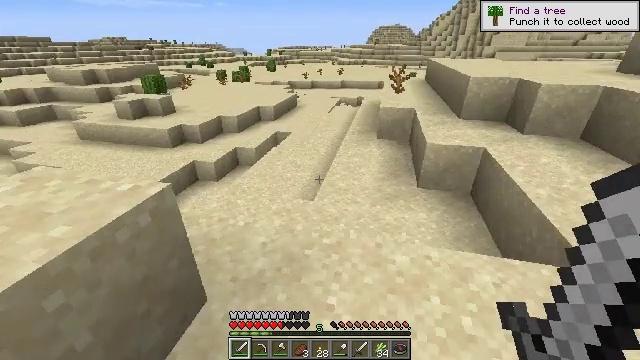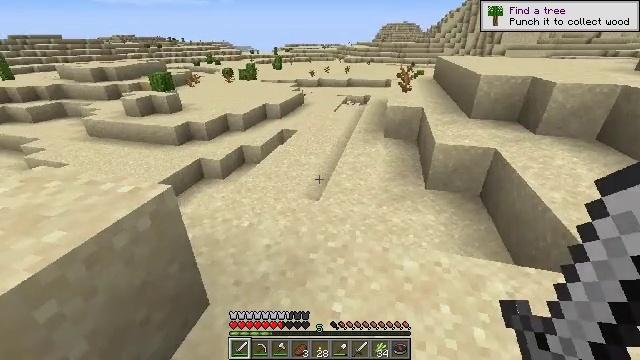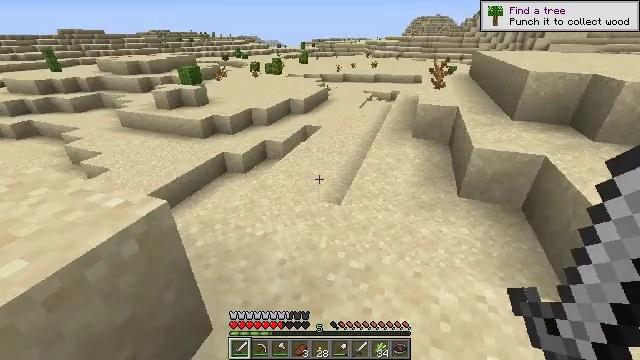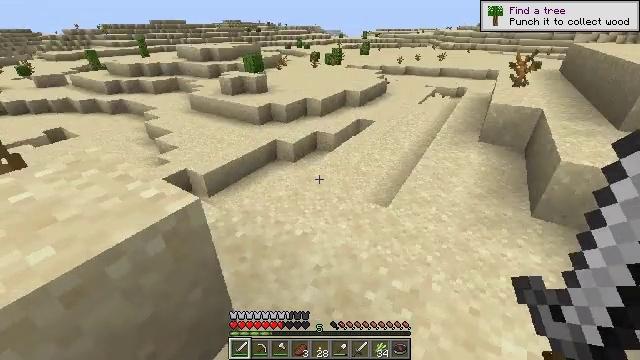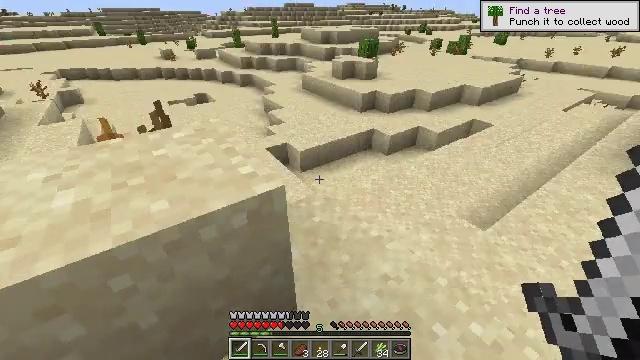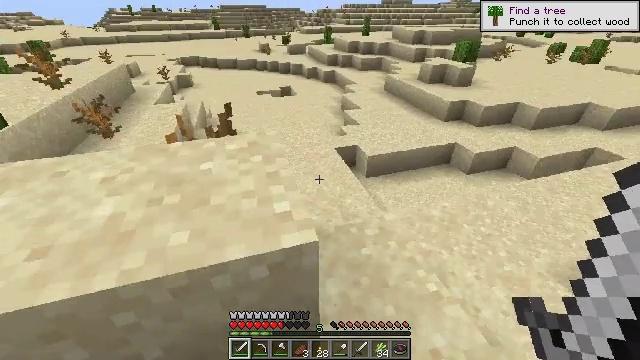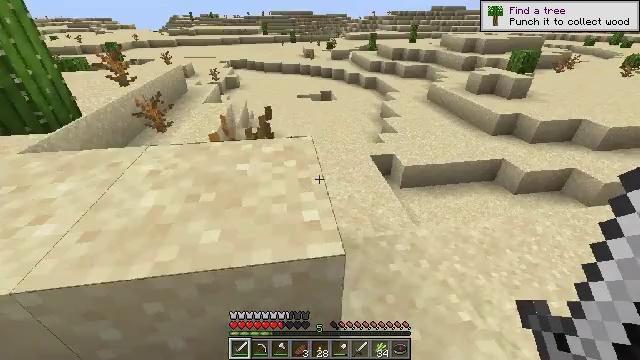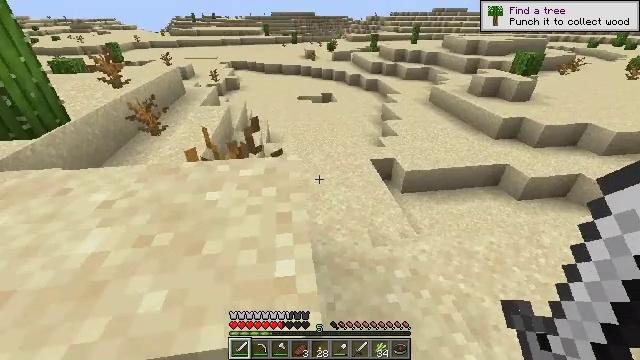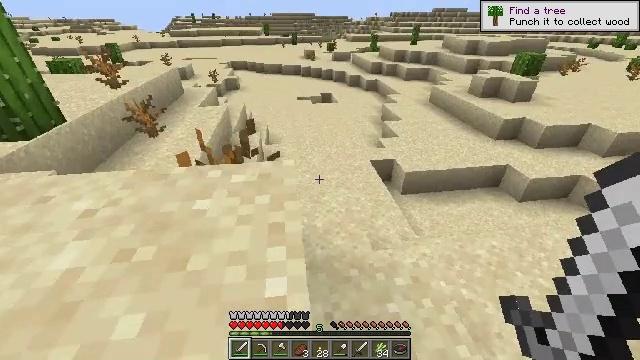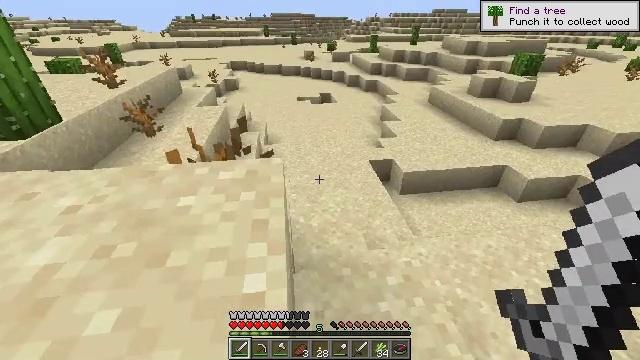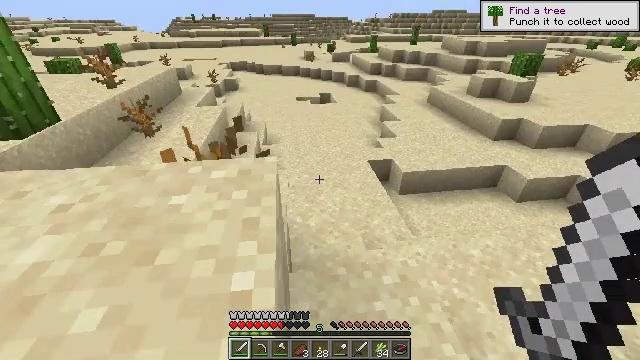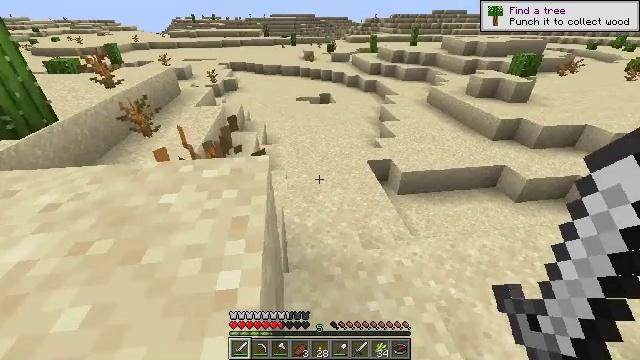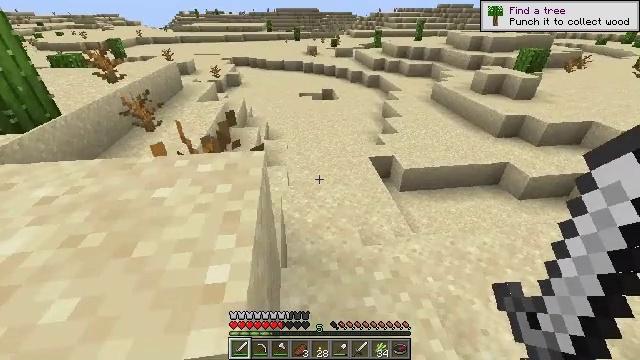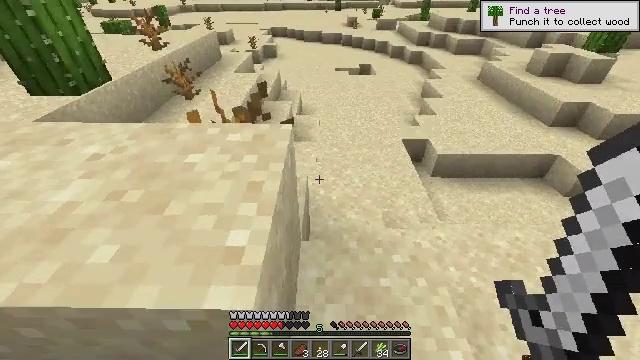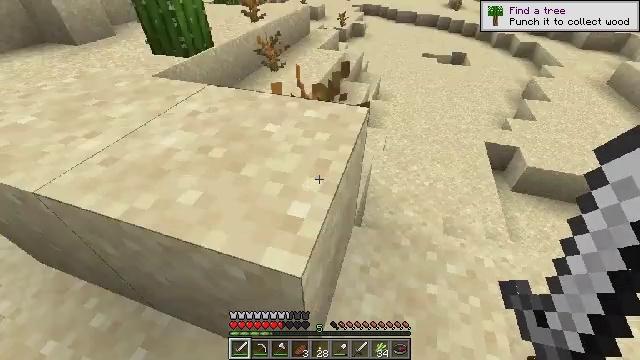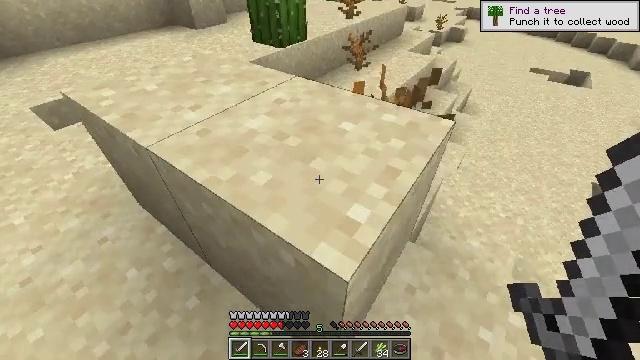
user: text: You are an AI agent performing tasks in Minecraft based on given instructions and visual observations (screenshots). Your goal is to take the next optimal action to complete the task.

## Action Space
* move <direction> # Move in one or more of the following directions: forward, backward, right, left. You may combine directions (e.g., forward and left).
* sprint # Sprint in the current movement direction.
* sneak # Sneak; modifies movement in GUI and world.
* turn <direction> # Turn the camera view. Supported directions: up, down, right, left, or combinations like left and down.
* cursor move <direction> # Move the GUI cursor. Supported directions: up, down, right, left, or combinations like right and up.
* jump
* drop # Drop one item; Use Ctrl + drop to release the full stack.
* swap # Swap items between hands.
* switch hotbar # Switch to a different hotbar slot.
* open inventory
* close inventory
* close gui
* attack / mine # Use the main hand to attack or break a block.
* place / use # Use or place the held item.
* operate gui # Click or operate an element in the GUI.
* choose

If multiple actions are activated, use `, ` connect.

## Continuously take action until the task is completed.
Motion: motion action
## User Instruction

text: Break the dead bush for sticks.
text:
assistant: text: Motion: move forward, turn left
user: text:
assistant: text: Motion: move forward, turn left and down
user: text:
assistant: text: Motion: move forward, turn left and down
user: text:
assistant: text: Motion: move forward, turn left and down
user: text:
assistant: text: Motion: move forward, turn left
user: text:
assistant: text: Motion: move forward, turn left and up
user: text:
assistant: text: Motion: move forward
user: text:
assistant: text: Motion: move forward
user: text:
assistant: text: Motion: move forward
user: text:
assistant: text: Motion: move forward
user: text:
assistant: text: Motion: move forward
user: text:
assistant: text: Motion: move forward
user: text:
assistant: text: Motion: move forward, turn left and down
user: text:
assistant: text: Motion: move forward, turn left and down
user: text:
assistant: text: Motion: move forward, turn left
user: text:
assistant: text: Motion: move forward, turn left and up, attack / mine
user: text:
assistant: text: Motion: move forward, attack / mine
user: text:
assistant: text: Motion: move forward, attack / mine
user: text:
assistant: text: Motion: move forward
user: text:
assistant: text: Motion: move forward, turn right
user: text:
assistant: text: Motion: move forward, turn right
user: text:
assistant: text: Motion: move forward and move right, turn right
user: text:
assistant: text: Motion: move forward and move right
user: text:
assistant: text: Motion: move forward and move right
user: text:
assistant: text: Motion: move forward and move right
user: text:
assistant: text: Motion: move forward and move right
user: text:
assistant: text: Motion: move forward and move right
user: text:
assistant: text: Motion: move forward and move right
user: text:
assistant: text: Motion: move forward and move right
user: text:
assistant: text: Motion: move forward and move right